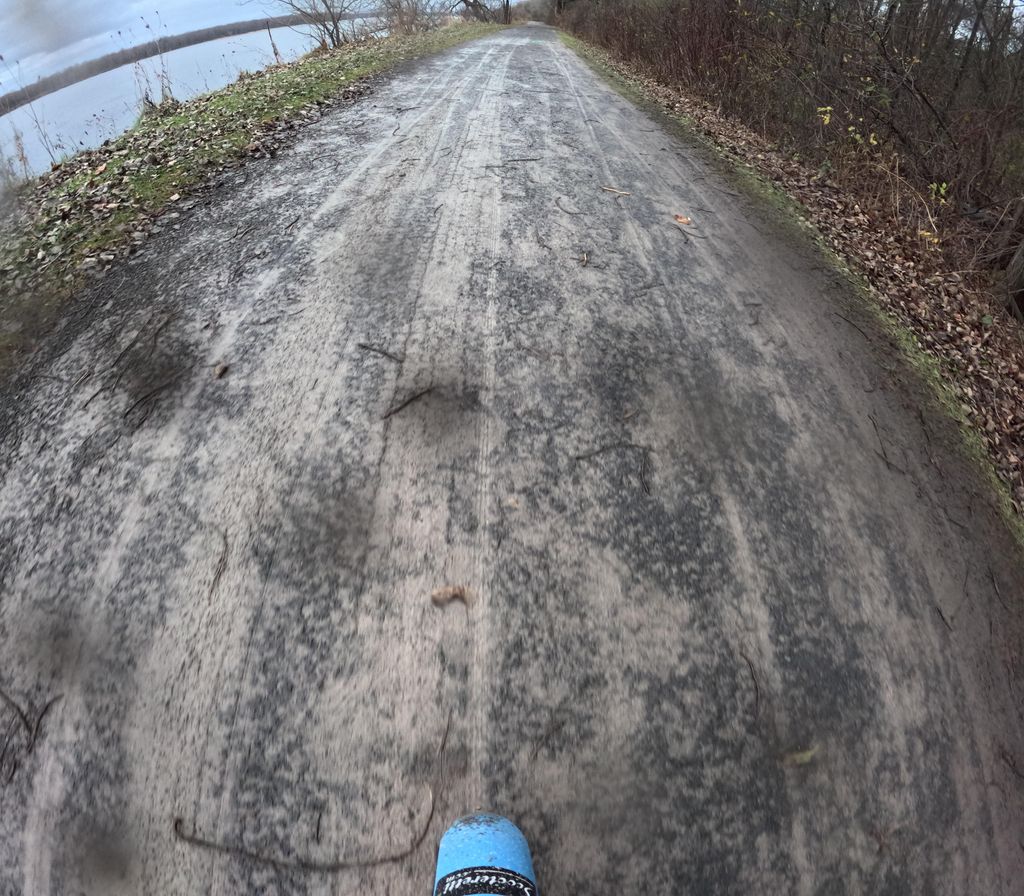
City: ottawa-gatineau